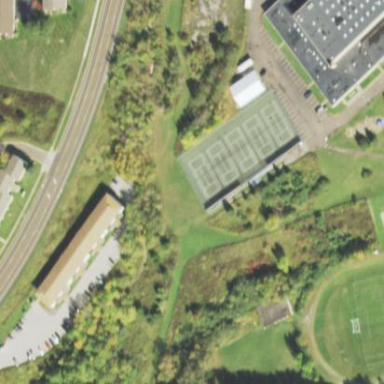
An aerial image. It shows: Tennis court in leisure pitch.